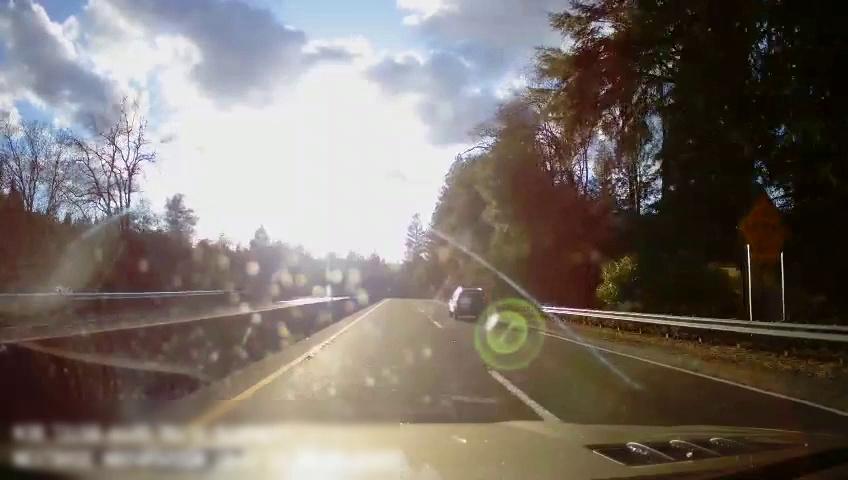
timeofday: Day
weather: Sunny
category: Drivable Space
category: Drivable Space
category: Vehicles | Car
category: Lanes | Alternate Lane
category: Lanes | Current Lane
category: Lanes | Alternate Lane
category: Traffic | Signs